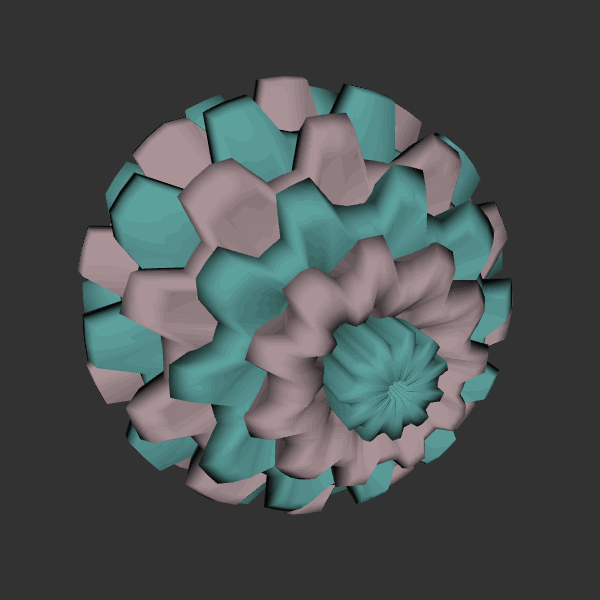
Background: dark